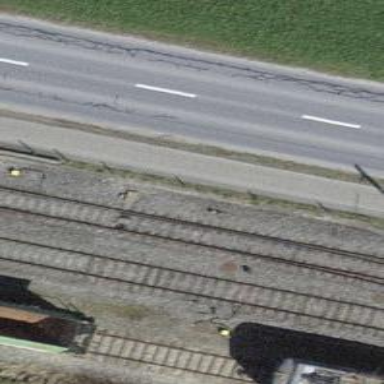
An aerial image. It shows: Single railway track with electrification through contact line.